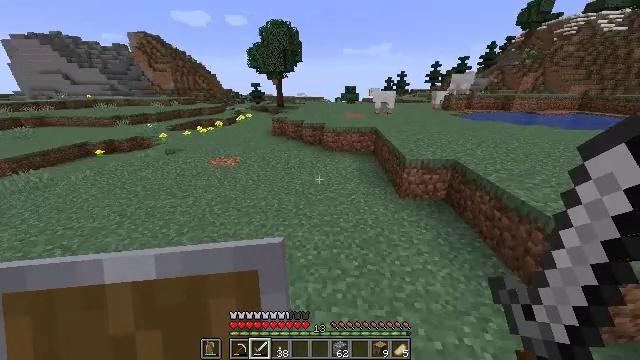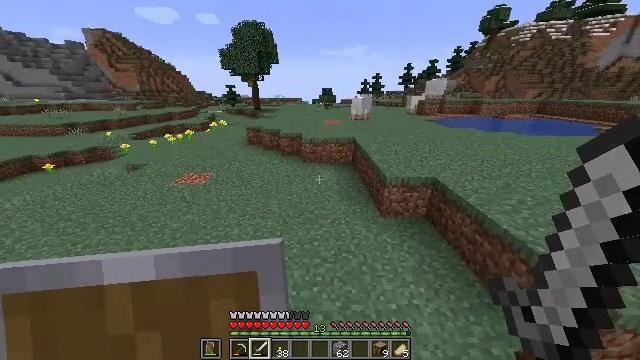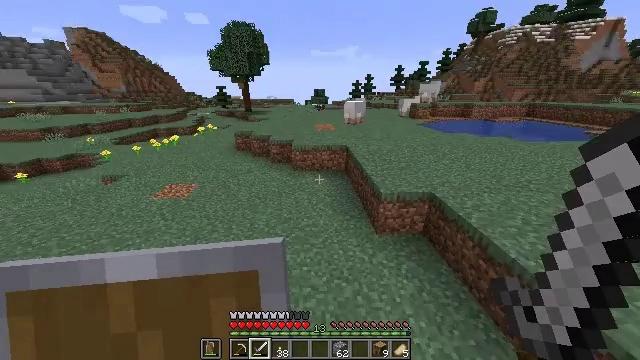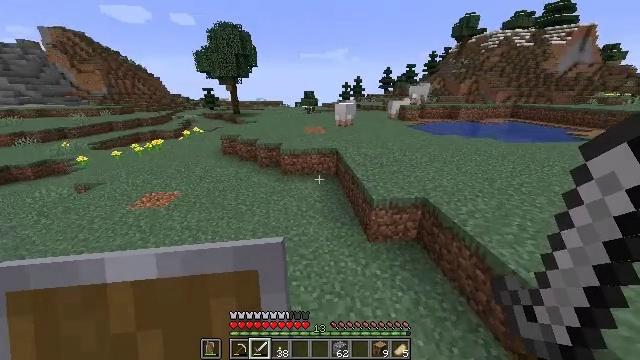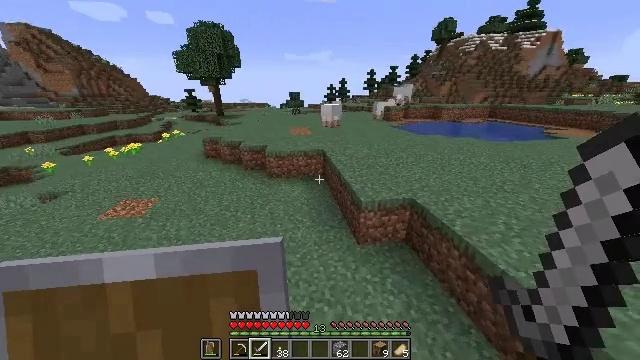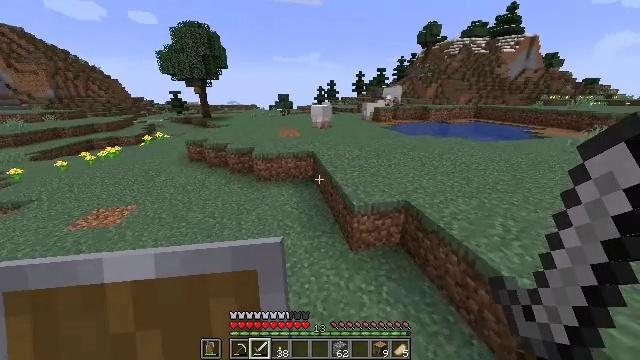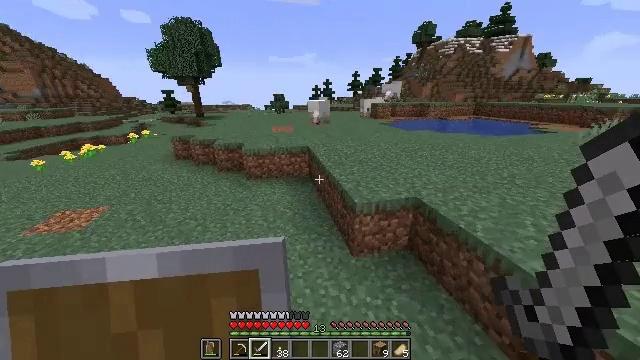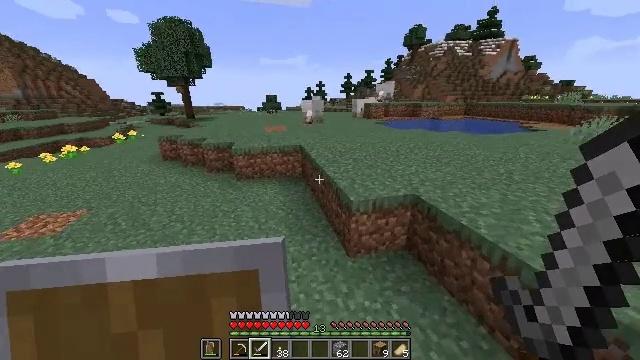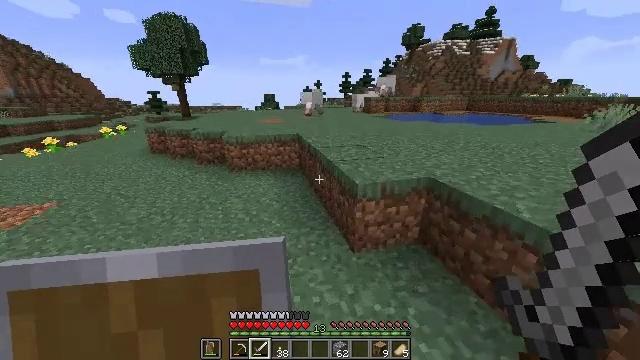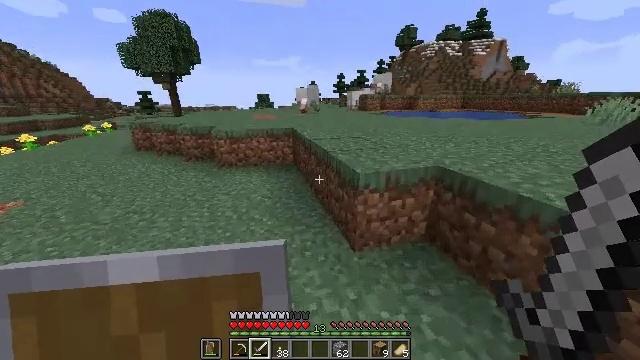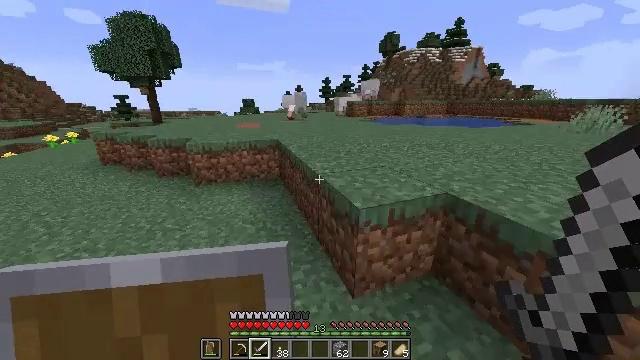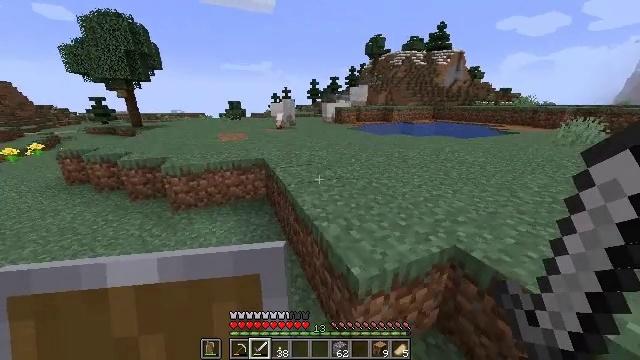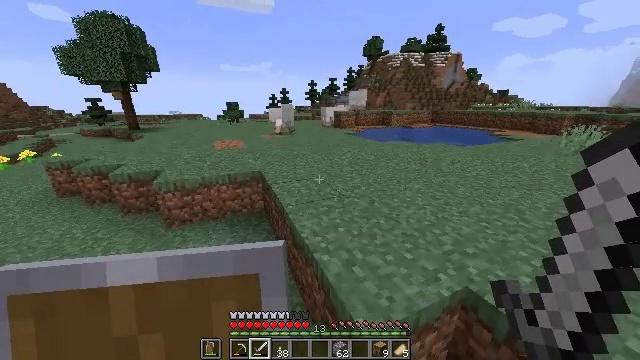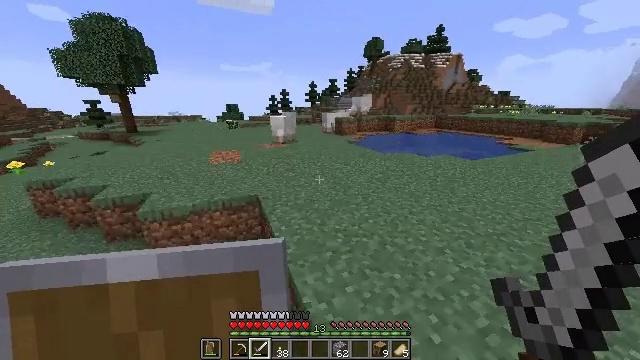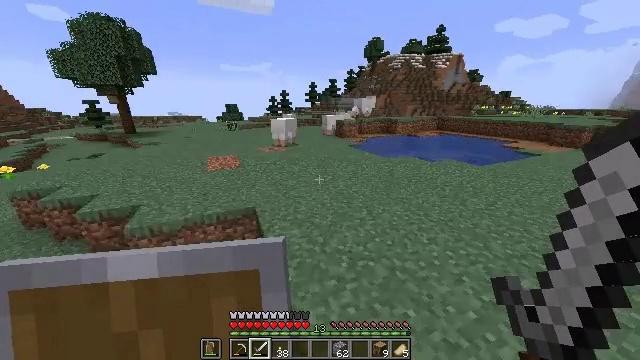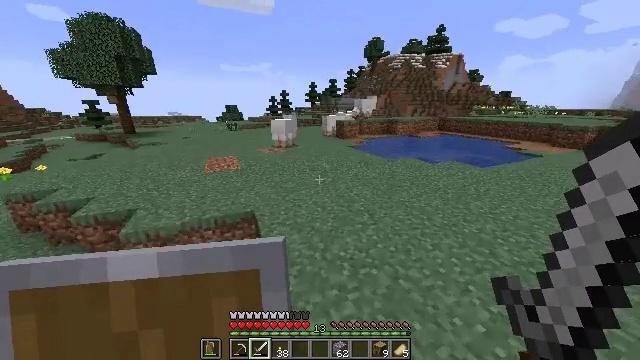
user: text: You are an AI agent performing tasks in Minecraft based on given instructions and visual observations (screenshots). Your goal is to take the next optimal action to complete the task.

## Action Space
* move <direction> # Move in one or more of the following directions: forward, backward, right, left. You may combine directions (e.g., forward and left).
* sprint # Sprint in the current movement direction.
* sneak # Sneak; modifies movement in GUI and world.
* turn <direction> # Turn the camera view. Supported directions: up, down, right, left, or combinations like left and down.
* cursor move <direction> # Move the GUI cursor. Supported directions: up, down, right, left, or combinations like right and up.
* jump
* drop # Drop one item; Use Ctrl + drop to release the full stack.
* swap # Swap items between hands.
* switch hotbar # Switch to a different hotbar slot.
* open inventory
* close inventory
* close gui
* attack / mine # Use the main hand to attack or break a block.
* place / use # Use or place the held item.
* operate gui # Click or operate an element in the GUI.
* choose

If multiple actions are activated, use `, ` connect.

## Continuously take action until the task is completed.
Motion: motion action
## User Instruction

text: Hunt a sheep.
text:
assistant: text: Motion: move forward and move right, sprint, turn right, jump
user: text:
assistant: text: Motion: move forward and move right, sprint, turn right, jump
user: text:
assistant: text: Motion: move forward and move right, sprint, turn right, jump
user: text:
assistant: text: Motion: move forward, sprint, turn right, jump
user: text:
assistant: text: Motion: move forward, sprint, turn right
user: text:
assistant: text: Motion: move forward, sprint, turn right
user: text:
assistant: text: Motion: move forward, sprint, turn right
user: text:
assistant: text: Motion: move forward, sprint
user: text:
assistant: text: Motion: move forward, sprint, turn right
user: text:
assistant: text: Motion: move forward, sprint, turn right and up, jump
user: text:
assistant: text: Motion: move forward, sprint, turn right, jump
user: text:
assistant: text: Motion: move forward, sprint, jump
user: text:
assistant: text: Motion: move forward, sprint, jump
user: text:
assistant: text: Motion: move forward, sprint, jump
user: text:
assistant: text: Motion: move forward, sprint, jump
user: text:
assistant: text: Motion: move forward, sprint, jump
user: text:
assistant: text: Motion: move forward, sprint, jump
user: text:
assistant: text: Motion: move forward, sprint, jump
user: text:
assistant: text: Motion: move forward, sprint, jump
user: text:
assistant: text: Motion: move forward, sprint, turn left, jump
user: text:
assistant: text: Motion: move forward, sprint, turn left, jump
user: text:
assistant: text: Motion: move forward, sprint, turn left, jump
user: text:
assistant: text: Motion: move forward, sprint, jump
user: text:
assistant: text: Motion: move forward, sprint, jump
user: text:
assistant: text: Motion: move forward, sprint, jump
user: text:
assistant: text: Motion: move forward, sprint, jump
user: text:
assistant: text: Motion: move forward, sprint
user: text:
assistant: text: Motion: move forward, sprint
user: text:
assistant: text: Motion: move forward, sprint
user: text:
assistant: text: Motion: move forward, sprint, turn right